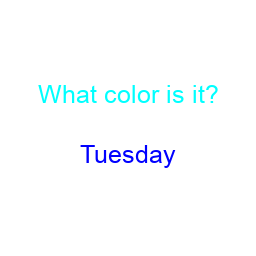
Color: blue
Background color: white
Question text color: cyan